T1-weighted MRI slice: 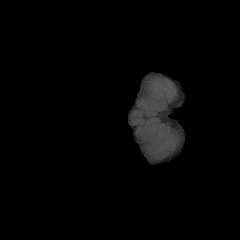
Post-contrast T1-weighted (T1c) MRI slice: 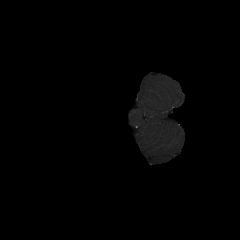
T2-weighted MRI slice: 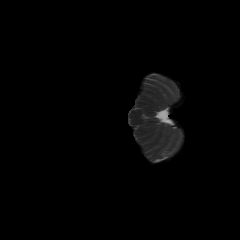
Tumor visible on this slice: no